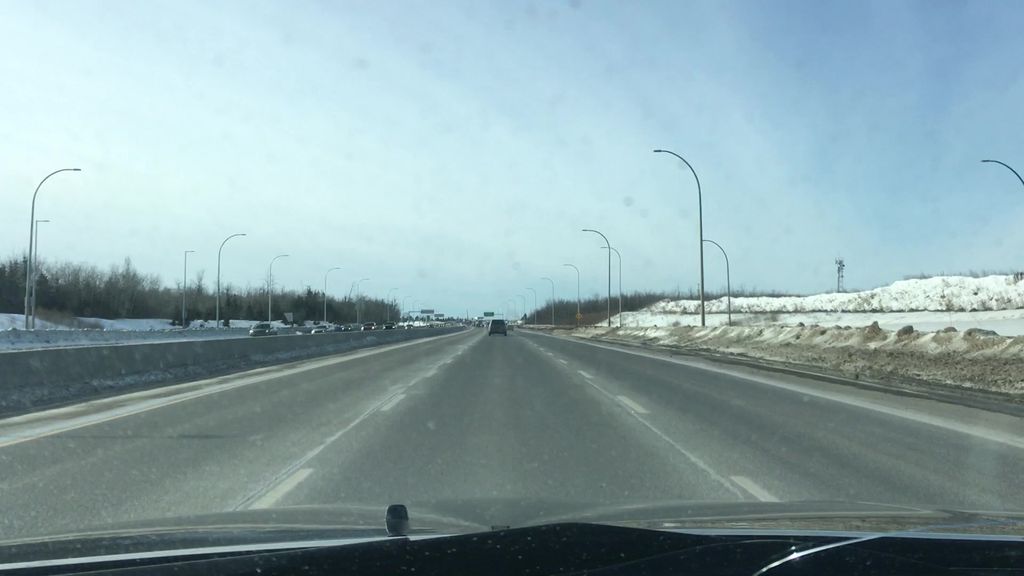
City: edmonton